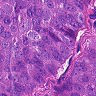
Metastatic tissue present: yes